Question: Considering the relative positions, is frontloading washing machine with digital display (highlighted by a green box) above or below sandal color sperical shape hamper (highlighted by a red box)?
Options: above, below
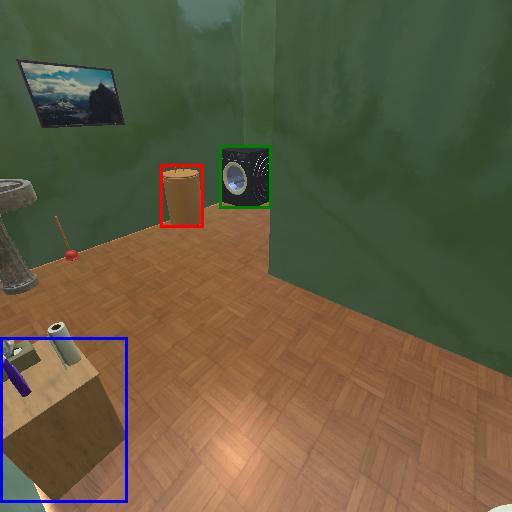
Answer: above